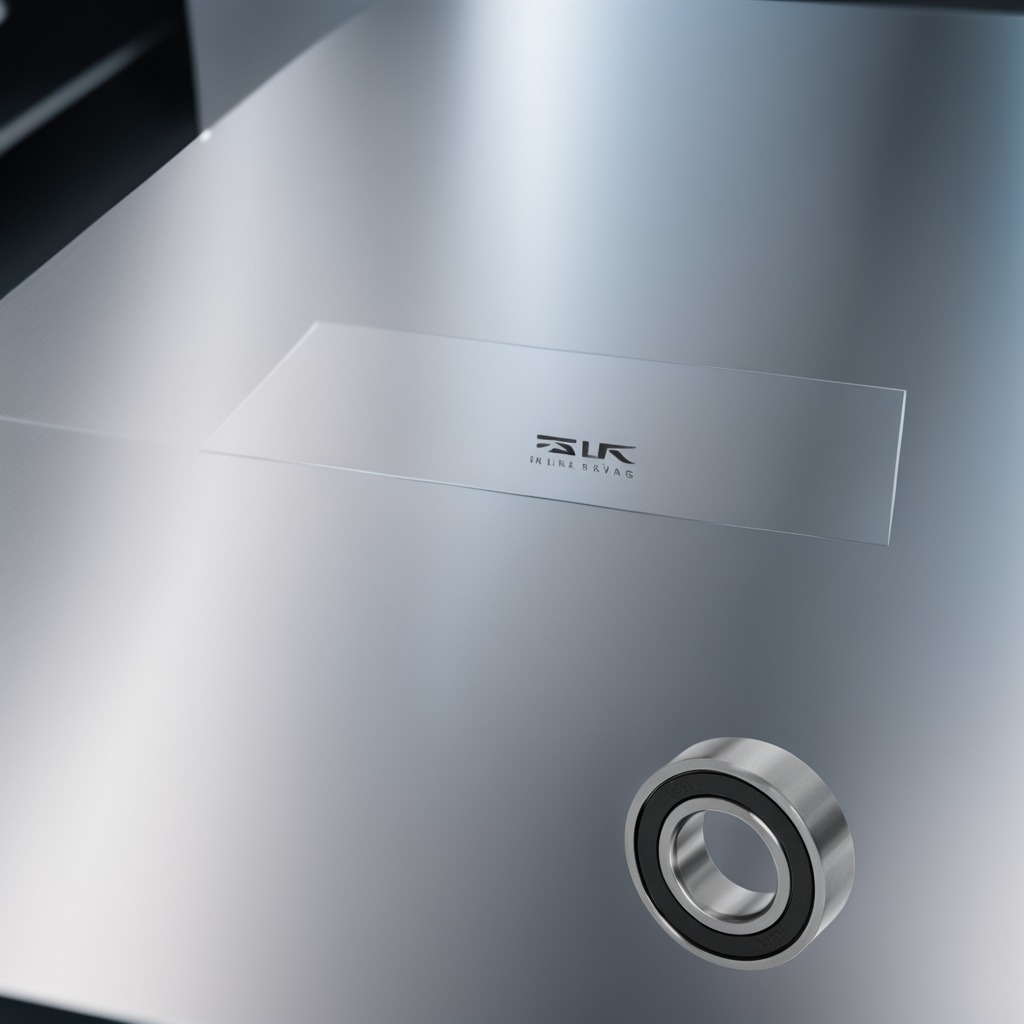
A metal ball bearing lies on the stainless steel table.